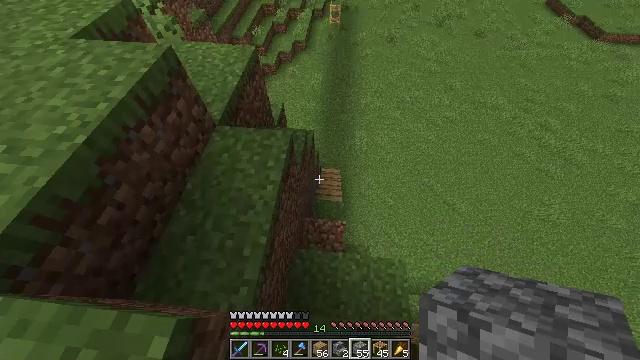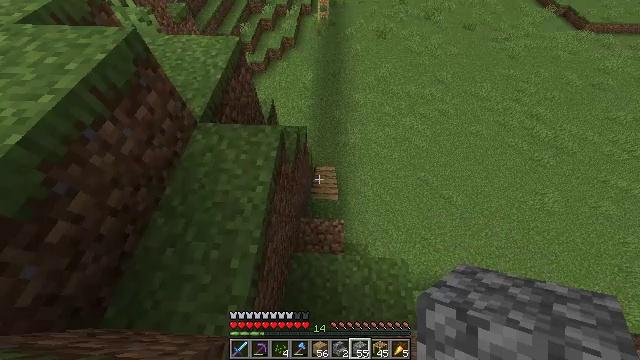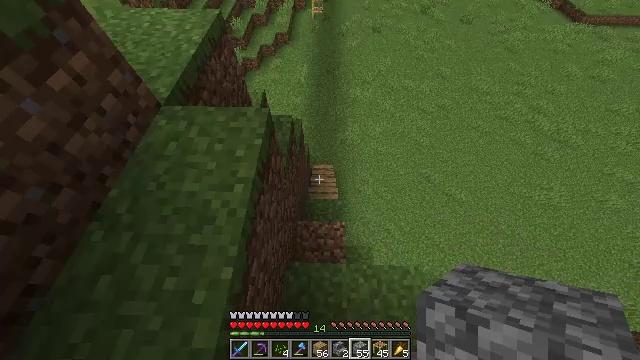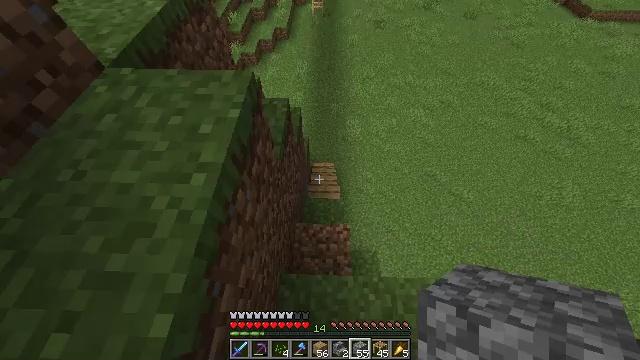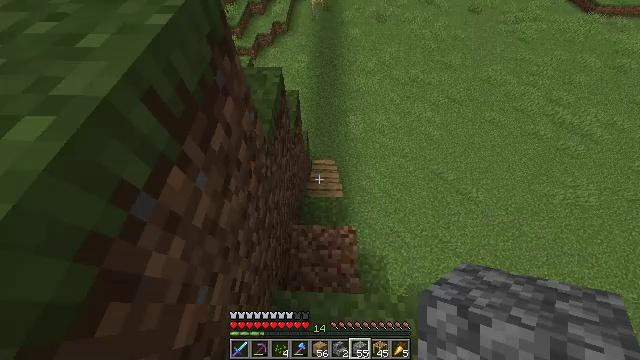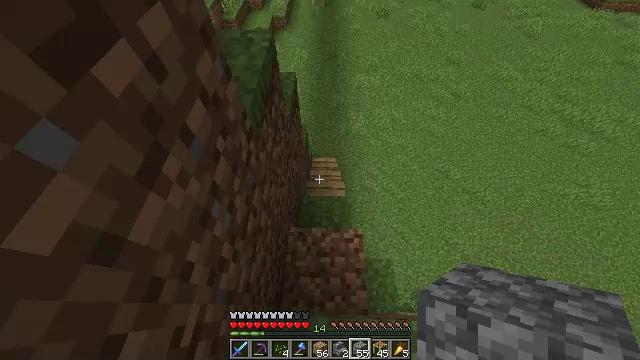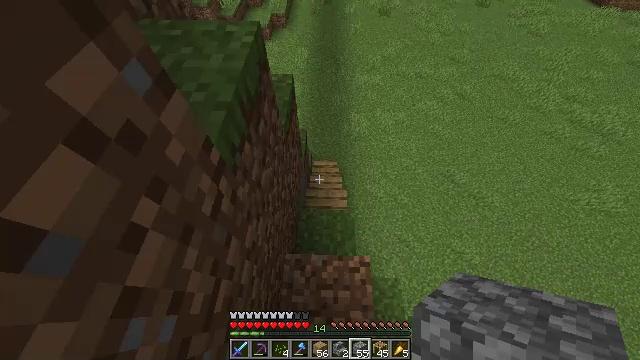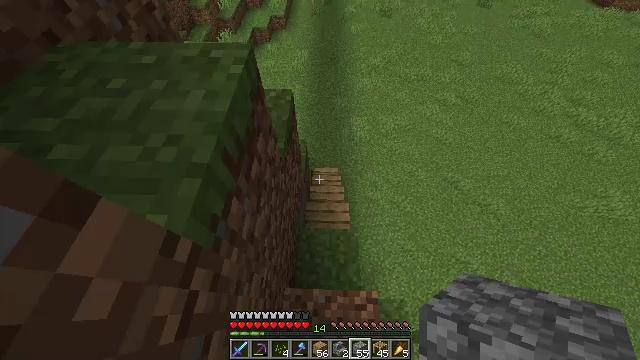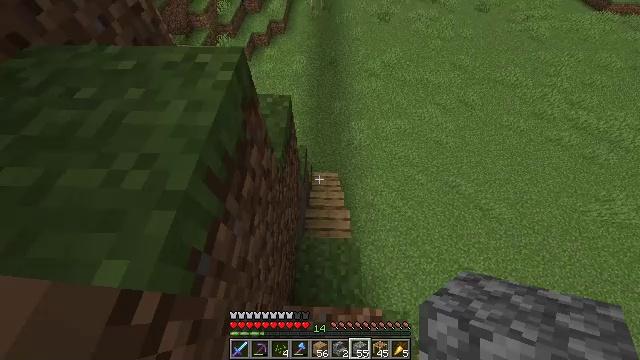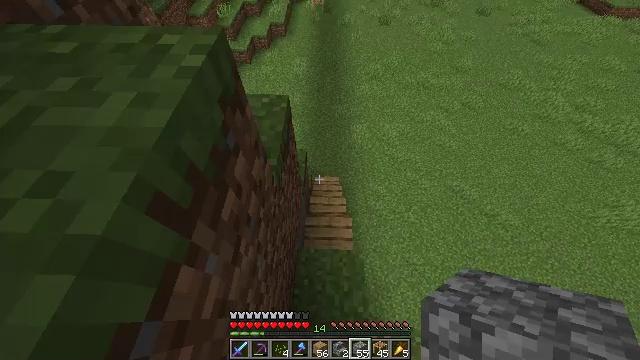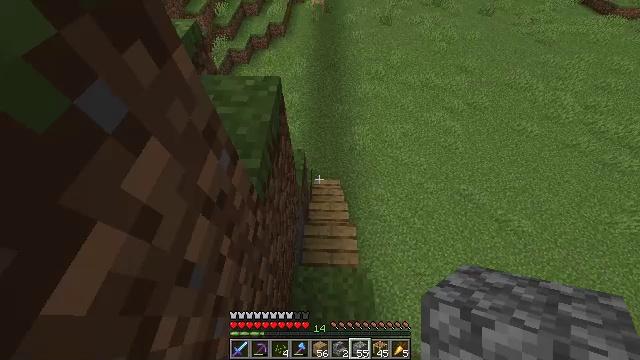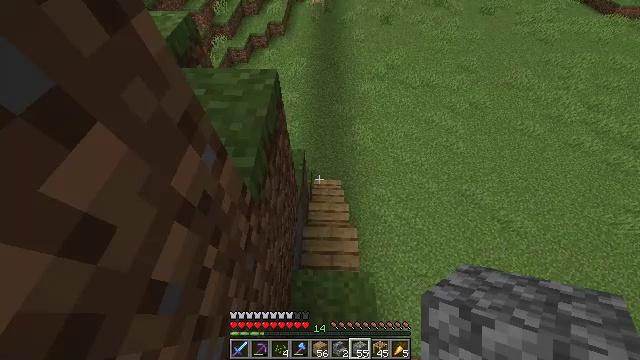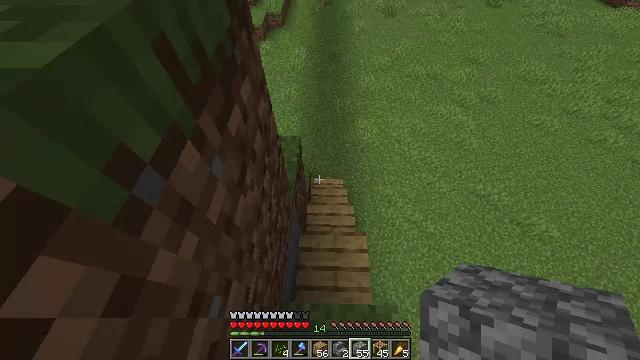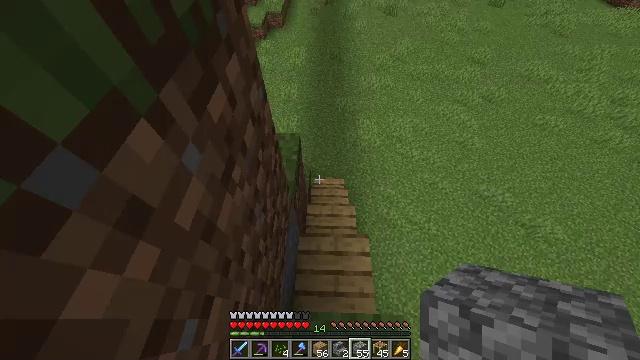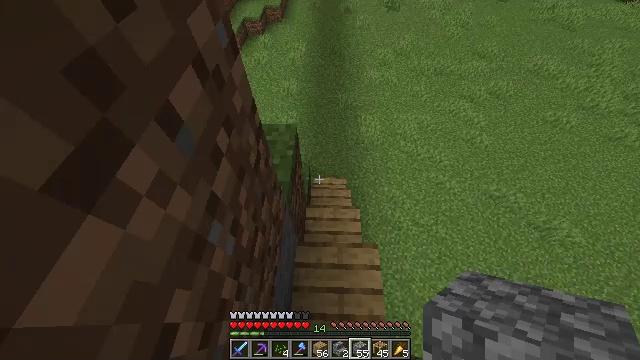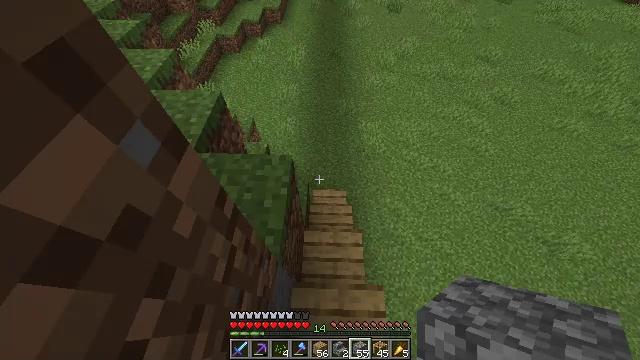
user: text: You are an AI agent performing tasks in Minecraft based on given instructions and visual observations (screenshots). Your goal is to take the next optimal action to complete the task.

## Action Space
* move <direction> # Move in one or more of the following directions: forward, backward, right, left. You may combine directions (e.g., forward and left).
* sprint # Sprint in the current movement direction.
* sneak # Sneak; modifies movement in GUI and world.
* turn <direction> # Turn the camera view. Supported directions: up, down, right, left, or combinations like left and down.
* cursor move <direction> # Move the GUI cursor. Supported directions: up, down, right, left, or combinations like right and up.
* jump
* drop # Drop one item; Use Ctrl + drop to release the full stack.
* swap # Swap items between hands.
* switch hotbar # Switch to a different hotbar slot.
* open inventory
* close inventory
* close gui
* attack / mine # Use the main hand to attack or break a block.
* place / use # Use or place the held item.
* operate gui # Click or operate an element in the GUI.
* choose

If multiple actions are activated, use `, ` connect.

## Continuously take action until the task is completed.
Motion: motion action
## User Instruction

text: Mine scaffolding to move it.
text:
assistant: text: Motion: move forward, turn right
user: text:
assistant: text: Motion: move forward, turn right
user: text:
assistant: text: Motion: move forward
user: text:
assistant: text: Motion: move forward
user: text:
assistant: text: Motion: move forward
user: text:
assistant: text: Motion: move forward
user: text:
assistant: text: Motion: move forward
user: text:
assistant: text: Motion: move forward
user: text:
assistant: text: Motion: move forward
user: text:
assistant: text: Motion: move forward
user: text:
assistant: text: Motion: move forward, sprint
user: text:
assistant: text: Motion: move forward, sprint
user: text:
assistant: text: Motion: move forward, sprint
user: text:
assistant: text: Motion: move forward, sprint
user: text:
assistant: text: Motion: move forward
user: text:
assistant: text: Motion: move forward
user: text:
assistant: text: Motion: move forward
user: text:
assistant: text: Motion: move forward
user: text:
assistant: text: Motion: move forward
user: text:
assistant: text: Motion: move forward
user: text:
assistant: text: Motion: move forward
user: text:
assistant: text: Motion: move forward, sprint
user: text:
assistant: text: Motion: move forward, sprint, turn up
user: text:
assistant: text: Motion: move forward, sprint, turn up
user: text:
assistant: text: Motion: move forward, sprint, turn up
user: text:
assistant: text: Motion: move forward, sprint, turn left and up
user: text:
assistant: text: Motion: move forward, turn left and up
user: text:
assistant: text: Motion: move forward, turn left and up
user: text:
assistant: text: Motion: move forward, turn up
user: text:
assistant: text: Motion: move forward, turn up